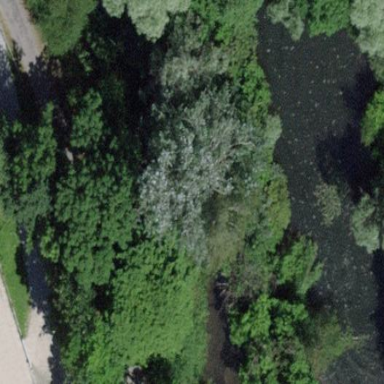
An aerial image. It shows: Pond surrounded by natural water.